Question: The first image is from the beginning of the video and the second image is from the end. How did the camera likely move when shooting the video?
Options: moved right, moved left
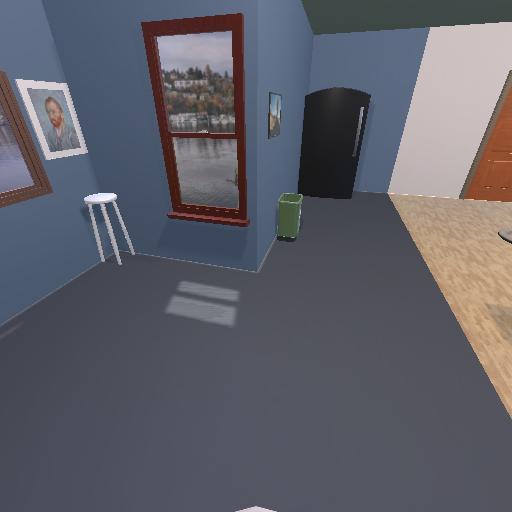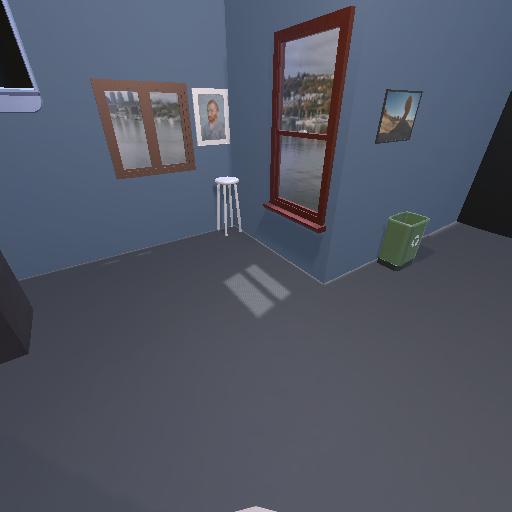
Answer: moved right